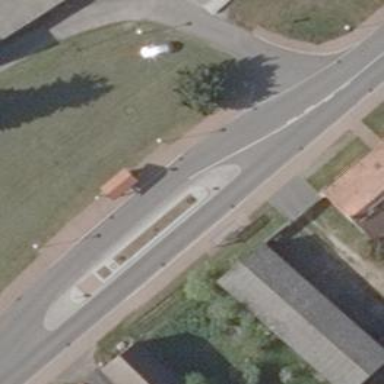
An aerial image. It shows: Public transport stop position.